Question:
Currently im trying to get 2 divs to align in center, but not quite sure how to do it. They go to the Left side by default.
I had margin-left:14 % and it would align it somewhat in the center, but when you re-sized the window it would look weird because it aligned to the right side.
tried with with with marign-left/right:auto, but no result.
html
'''
<div id="panels">
<div id="panel-left">
</div>
<div id="panel-right">
</div>
'''
css
'''
#panels{
padding-top:15px;
margin-left: auto;
margin-right: auto;
}
#panel-left{
width:32%;
min-width:209px;
overflow:hidden;
background-color:white;
float:left;
padding-left:25px;
height:473px;
}
#panel-right{
width:32%;
min-width:209px;
height:473px;
background-color:white;
float:left;
padding-left:25px;
}
'''
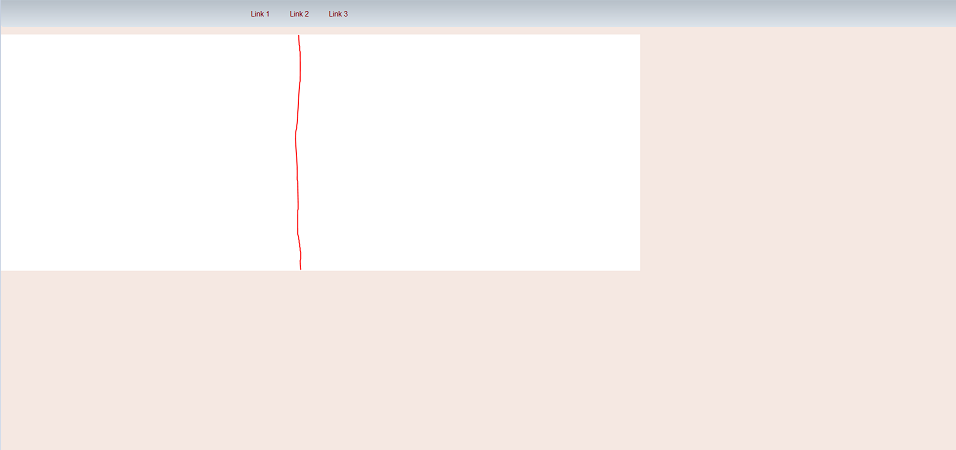
Answer: Try this:
'''
#panels{
padding-top:15px;
text-align:center;
display: block;
}
#panel-left{
width:32%;
min-width:209px;
overflow:hidden;
background-color:black;
height:473px;
display: inline-block;
}
#panel-right{
width:32%;
min-width:209px;
height:473px;
background-color:orange;
display: inline-block;
}
'''
<URL>